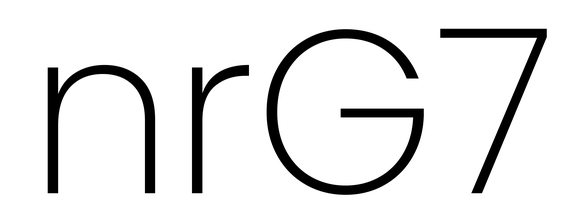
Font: Poppins-ExtraLight